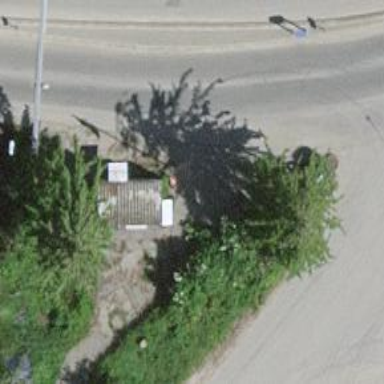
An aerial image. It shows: Wayside cross with historic significance.